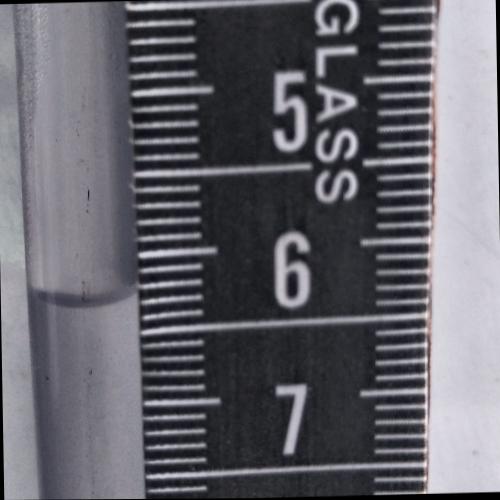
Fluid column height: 6.3 cm